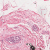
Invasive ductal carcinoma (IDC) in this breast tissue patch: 0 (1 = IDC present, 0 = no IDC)